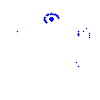
Particle: proton